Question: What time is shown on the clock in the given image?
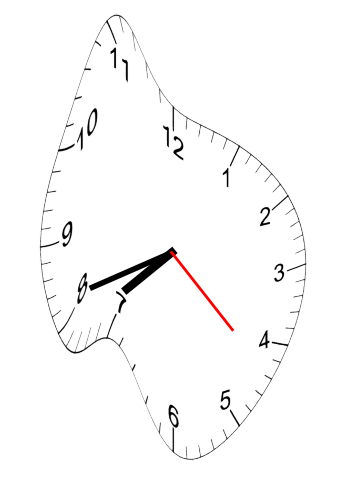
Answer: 07:41:22